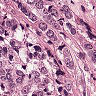
Metastatic tissue present: yes